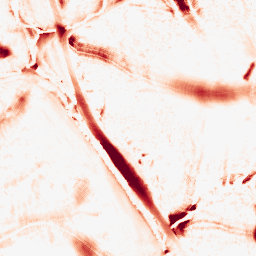
Category: morphological
Decomposition family: morphological
Decomposition parameters: operation: opening
size: 20
Upsampling method: quintic
Upsampling parameters: scale: 2
Upsampling scale: 2